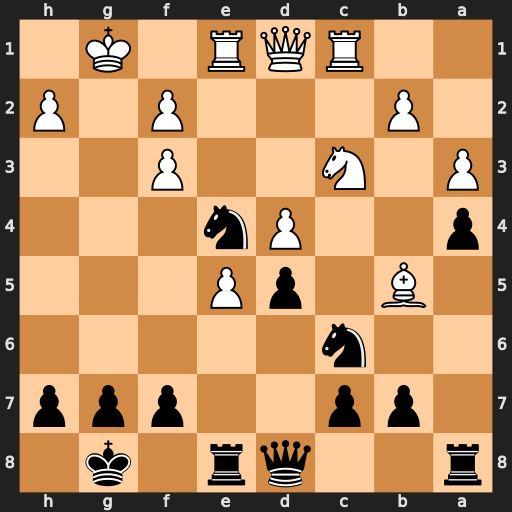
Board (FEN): r2qr1k1/1pp2ppp/2n5/1B1pP3/p2Pn3/P1N2P2/1P3P1P/2RQR1K1
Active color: b
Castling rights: -
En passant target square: -
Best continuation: Qg5+ Kf1 Nd2+ Qxd2 Qxd2